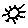
Label: sun